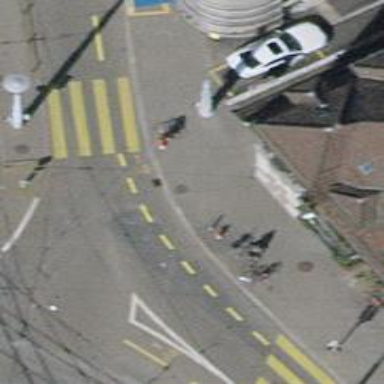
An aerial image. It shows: Bicycle parking area with stands available.